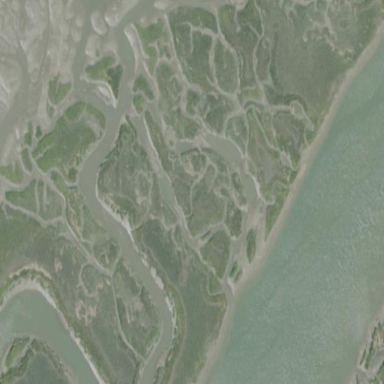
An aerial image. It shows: Tidal marsh wetland.